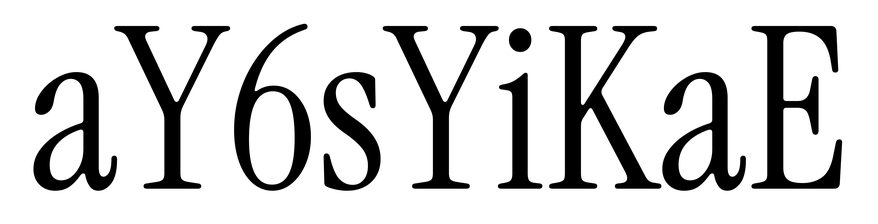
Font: InstrumentSerif-Regular